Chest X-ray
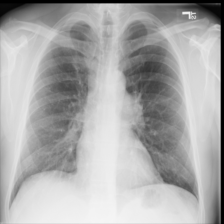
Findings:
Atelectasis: negative
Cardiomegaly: negative
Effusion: negative
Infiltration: positive
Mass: negative
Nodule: negative
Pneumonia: negative
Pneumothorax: negative
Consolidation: negative
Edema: negative
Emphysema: negative
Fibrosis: negative
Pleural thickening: negative
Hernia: negative